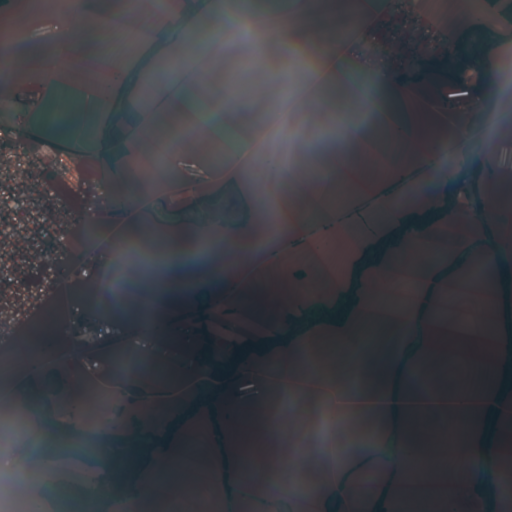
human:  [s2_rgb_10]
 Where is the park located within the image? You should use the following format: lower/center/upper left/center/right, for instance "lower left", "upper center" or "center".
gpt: The park is located in the upper left of the image.
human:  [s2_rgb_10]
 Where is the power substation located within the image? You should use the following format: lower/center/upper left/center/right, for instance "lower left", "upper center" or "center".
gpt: The power substation is located in the center left of the image.
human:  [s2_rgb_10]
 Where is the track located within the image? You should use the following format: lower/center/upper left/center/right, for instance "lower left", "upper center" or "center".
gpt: There is no track in the image.